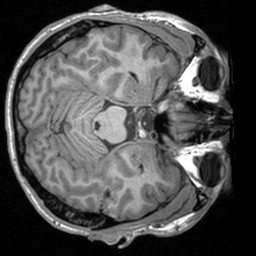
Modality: T1w
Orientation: axial
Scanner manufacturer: siemens
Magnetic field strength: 3 T
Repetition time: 1.9 s
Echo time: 0.00226 s